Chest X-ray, AP view. Patient: 30 years old, sex F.
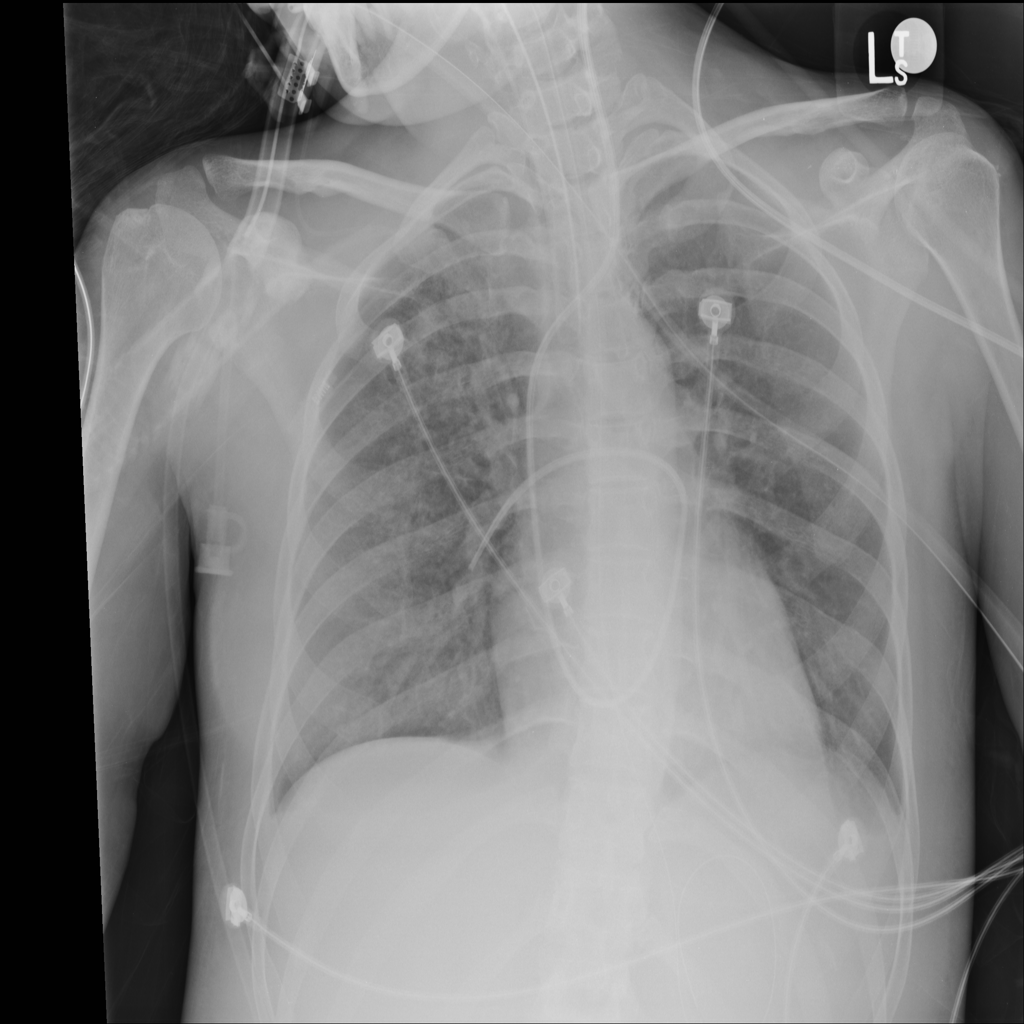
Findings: Cardiomegaly, Effusion